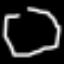
Label: octagon